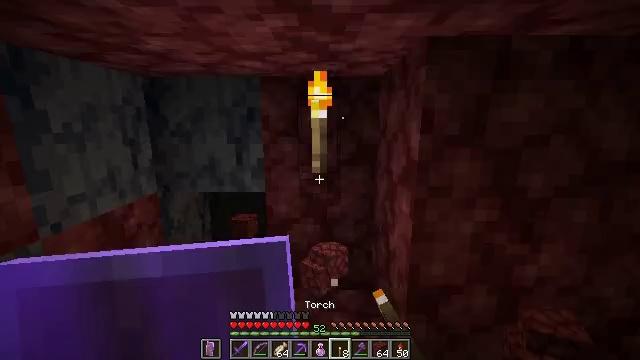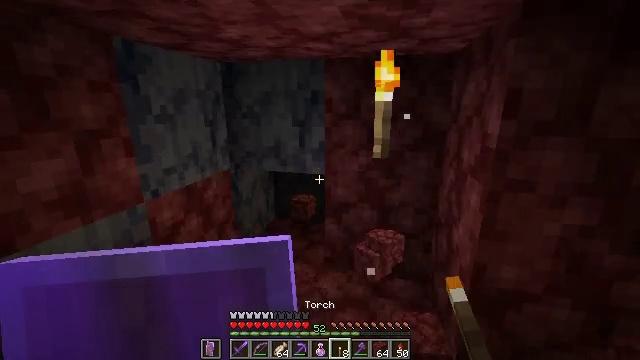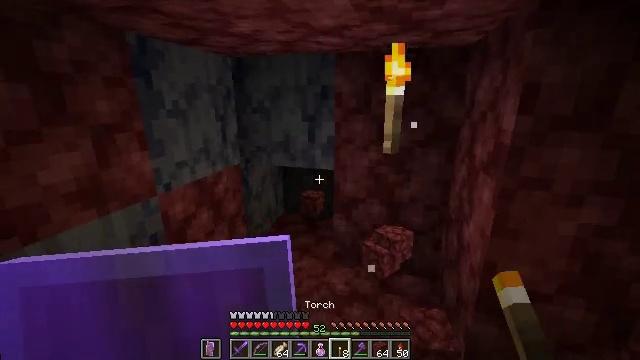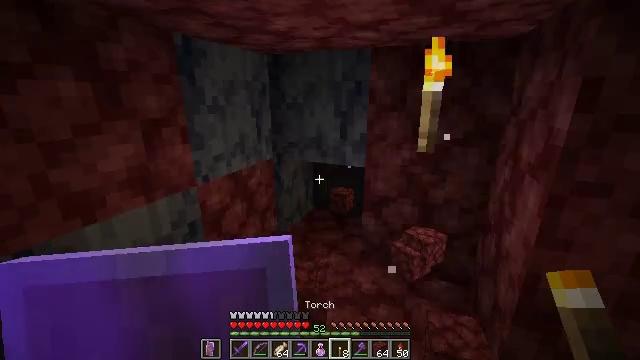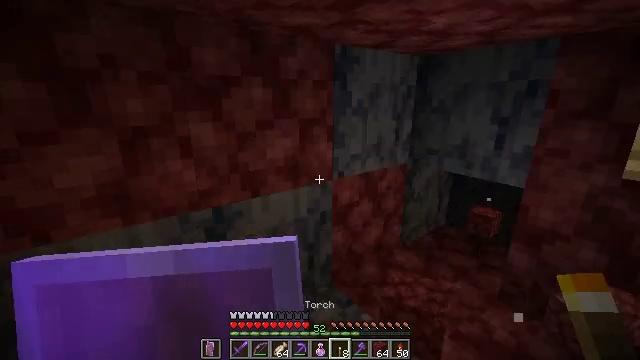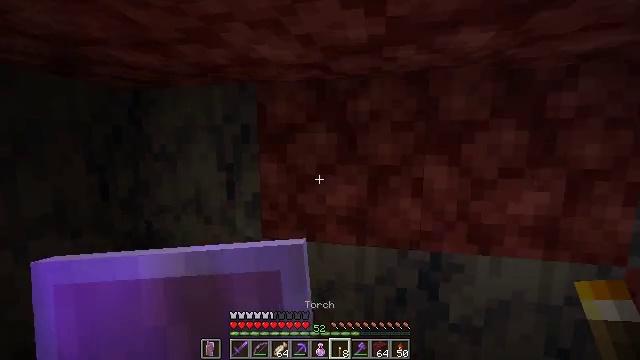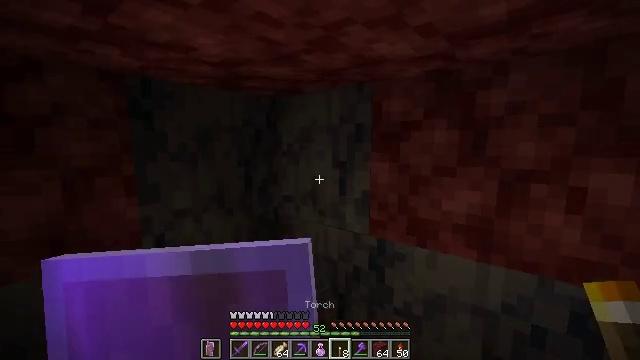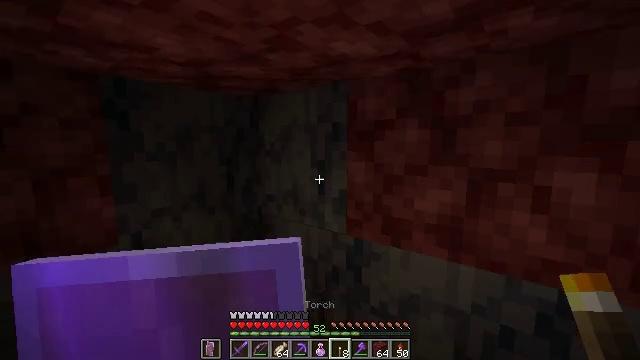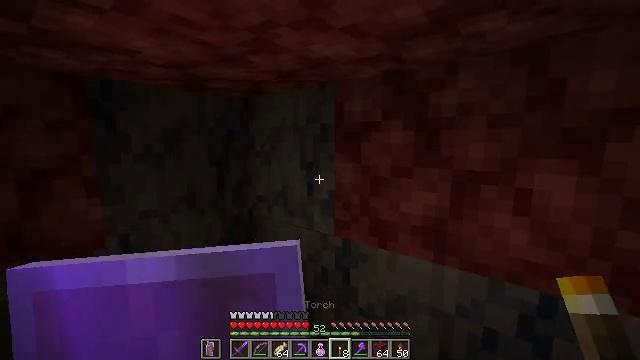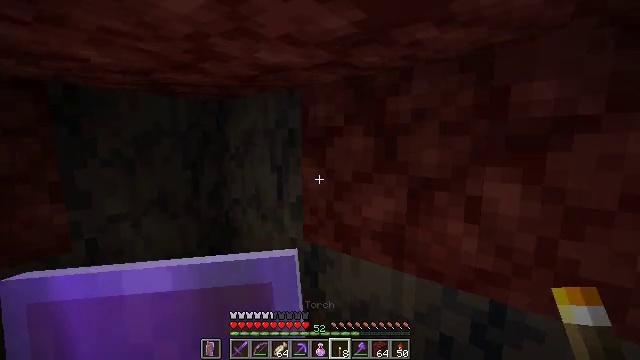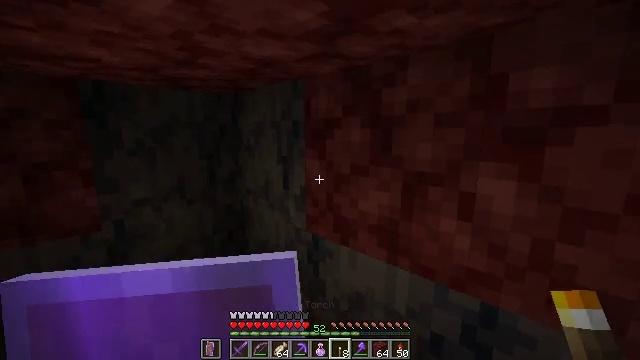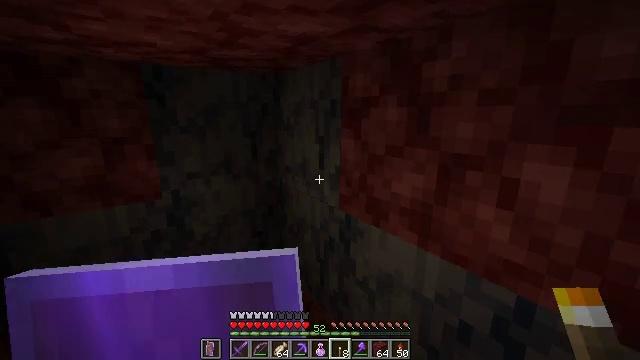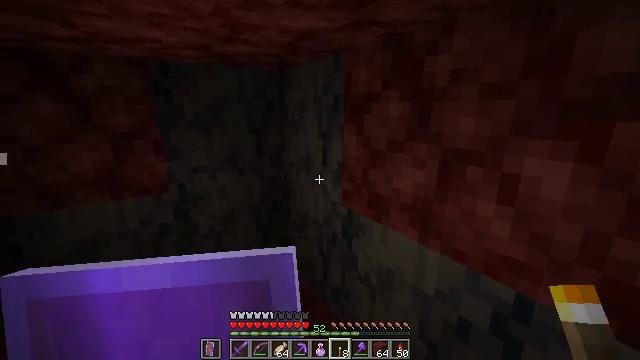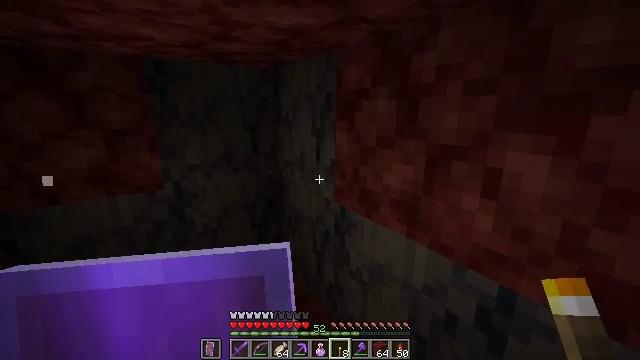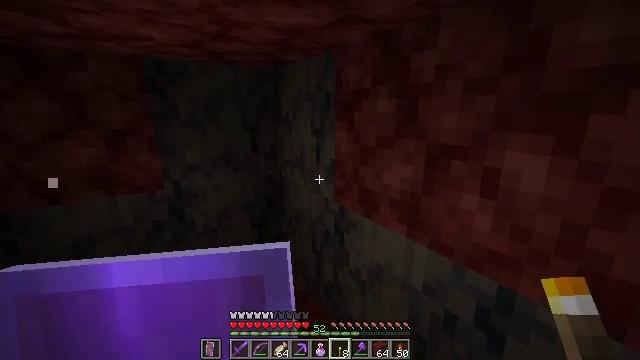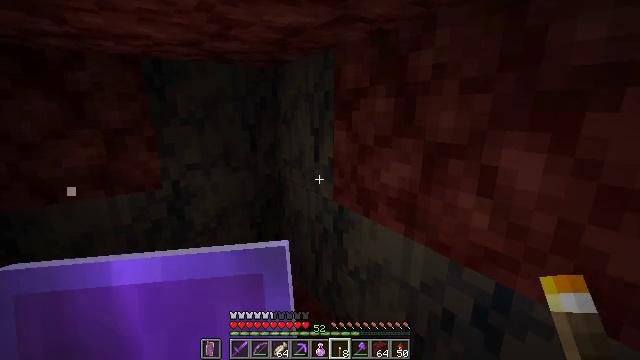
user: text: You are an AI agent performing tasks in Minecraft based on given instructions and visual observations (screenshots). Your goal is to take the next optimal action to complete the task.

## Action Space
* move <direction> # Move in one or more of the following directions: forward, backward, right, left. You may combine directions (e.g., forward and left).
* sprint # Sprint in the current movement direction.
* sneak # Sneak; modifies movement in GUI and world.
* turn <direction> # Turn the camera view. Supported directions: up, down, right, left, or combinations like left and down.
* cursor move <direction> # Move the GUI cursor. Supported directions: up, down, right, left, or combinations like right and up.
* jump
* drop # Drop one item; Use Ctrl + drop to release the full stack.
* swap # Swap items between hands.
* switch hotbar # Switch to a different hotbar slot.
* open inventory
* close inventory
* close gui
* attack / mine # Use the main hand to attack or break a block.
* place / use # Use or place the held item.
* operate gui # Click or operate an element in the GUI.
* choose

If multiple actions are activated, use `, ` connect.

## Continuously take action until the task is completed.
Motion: motion action
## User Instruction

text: Mine the basalt in the Nether.
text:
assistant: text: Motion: turn left and down
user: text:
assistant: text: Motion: turn left and down
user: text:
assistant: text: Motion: turn left
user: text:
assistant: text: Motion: turn left
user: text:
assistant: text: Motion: turn left and up
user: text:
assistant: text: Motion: move right, turn left
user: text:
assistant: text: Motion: move right
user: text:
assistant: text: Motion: move right
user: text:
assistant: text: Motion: move right
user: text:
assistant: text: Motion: turn left and down
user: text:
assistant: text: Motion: turn left and down
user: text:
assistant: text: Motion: turn left
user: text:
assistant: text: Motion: no_op
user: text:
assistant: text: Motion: no_op
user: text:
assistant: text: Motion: no_op
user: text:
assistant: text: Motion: no_op
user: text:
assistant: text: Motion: no_op
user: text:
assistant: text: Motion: no_op
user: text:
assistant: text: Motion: no_op
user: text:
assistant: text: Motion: no_op
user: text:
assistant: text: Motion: no_op
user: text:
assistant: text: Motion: no_op
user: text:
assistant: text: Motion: no_op
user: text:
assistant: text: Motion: no_op
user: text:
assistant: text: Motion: no_op
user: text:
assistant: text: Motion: no_op
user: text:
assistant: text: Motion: no_op
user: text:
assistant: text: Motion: no_op
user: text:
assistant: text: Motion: turn right
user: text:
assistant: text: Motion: turn right and up